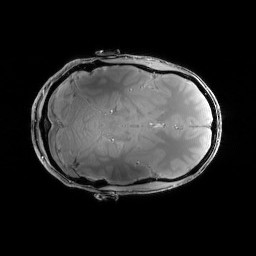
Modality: PDw
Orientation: axial
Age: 31
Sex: female
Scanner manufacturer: siemens
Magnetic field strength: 6.98 T
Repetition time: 1.3 s
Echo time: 0.00231 s